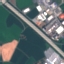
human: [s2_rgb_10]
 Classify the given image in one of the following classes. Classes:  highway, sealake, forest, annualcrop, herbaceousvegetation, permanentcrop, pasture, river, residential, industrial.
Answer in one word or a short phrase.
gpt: Highway